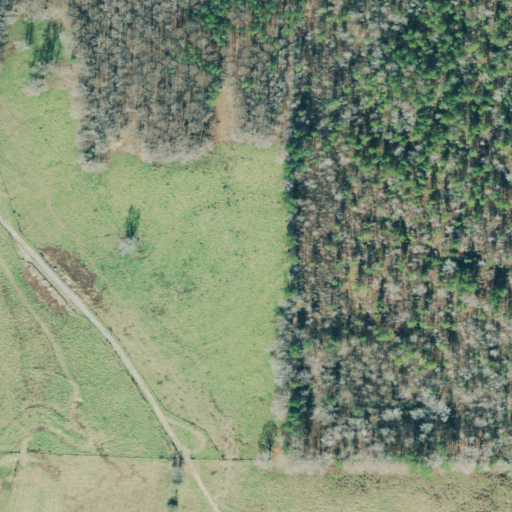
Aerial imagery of mountain in Georgia named Vinson Mountain containing deciduous forest, pasture, open development, mixed forest, evergreen forest, and shrub